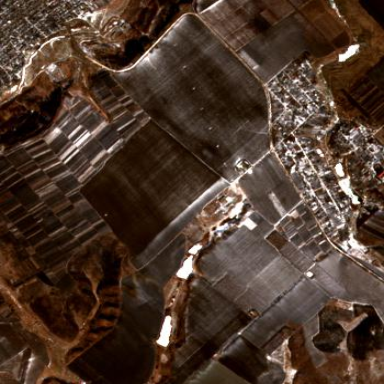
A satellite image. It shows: Picturesque farmland scene.